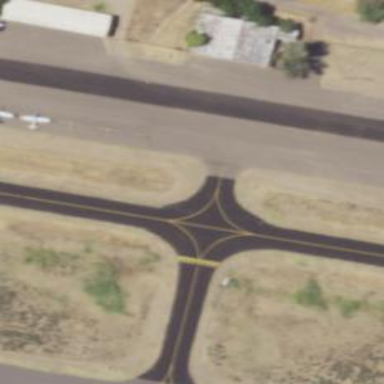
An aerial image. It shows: Asphalt taxiway at the airport.